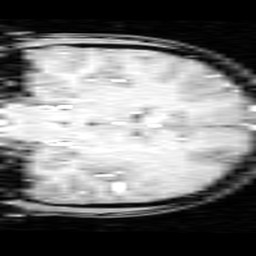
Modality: inplaneT1
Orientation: coronal
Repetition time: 0.2 s
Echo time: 0.0036 s